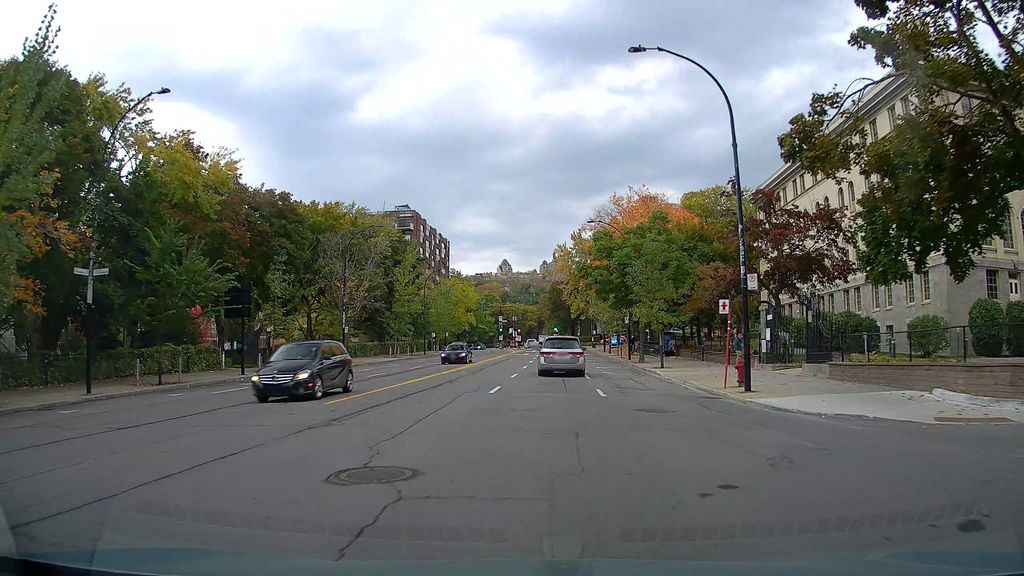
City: montreal